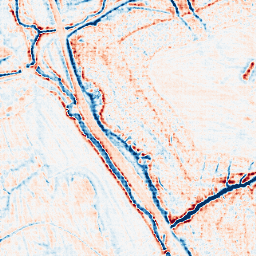
Category: edge_preserving
Decomposition family: anisotropic_diffusion
Decomposition parameters: iterations: 20
kappa: 50
gamma: 0.15
Upsampling method: sinc_hamming
Upsampling parameters: scale: 4
kernel_size: 4
Upsampling scale: 4